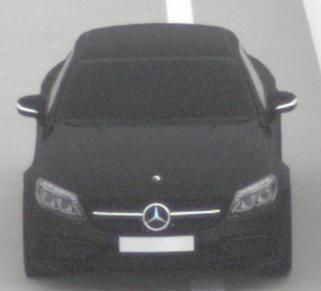
Make: Mercedes-Benz
Model: C 43 AMG
Detailed model: C-Class (205) AMG Limousine
Model produced from: 2016/10
Model produced until: 2018/04
Doors: 4
Color: black
Road condition: dry road
Daytime: morning or afternoon
Contrast: low contrast